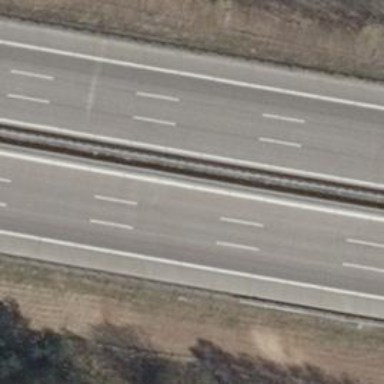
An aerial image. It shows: Concrete motorway.